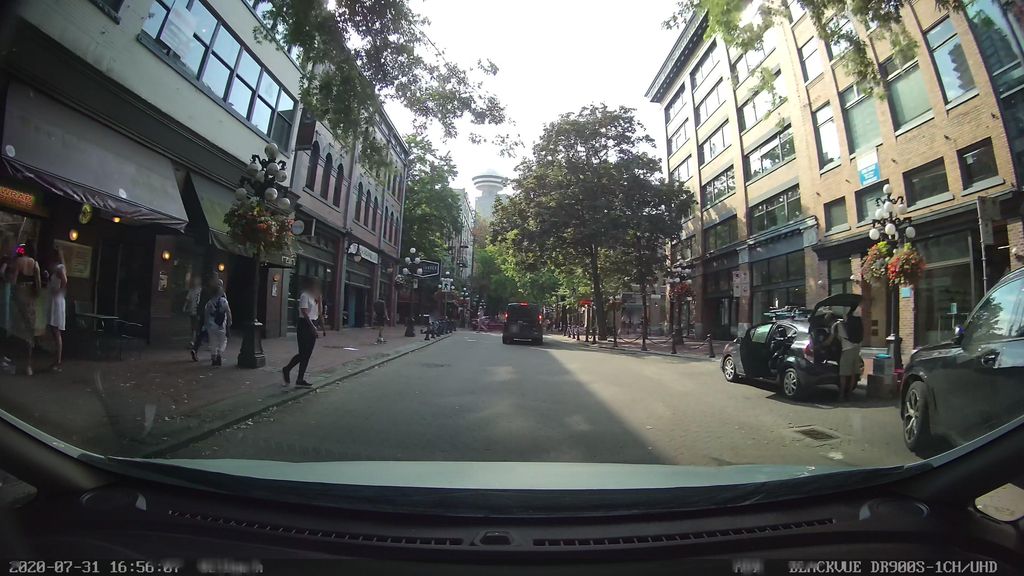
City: vancouver